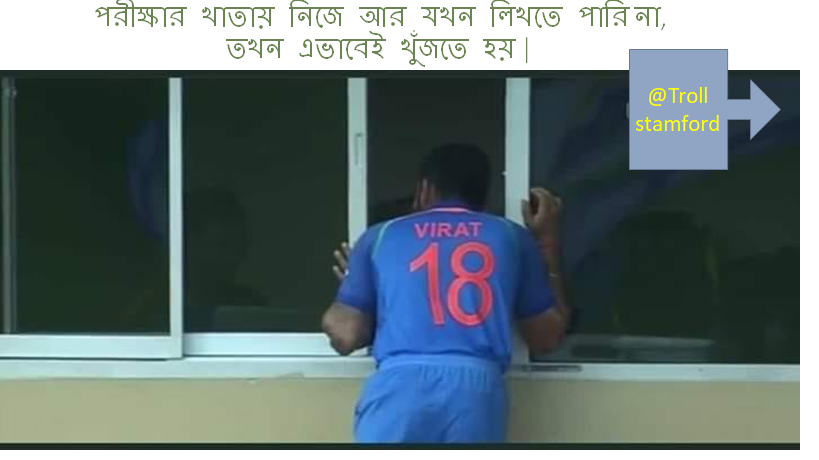
Caption: পরীক্ষার খাতায় নিজে আর যখন লিখতে পারি না , তখন এভাবেই খুজতে হয় ।
Label: non-hate